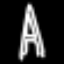
Label: The Eiffel Tower